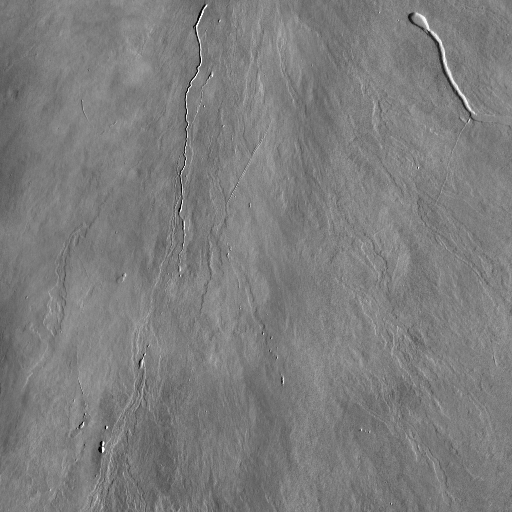
Crater classes present: Background